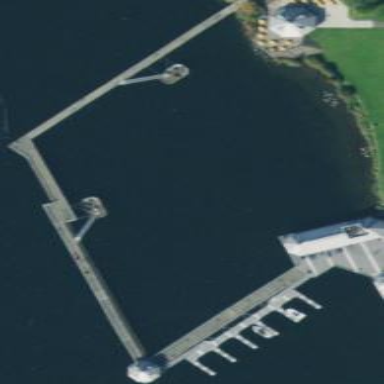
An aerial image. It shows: Pier made with paved surface.